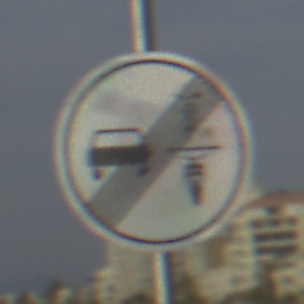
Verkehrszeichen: EndeVerbotUeberholenEinspurigeFahrzeuge
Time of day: MorningAfternoon
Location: Outdoor (Suburban)
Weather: PartlyCloudy
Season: NotSpecified
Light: Natural